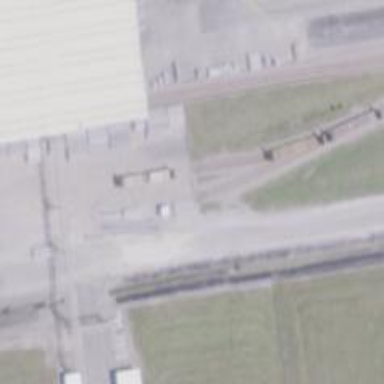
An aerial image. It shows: Railway spur service.